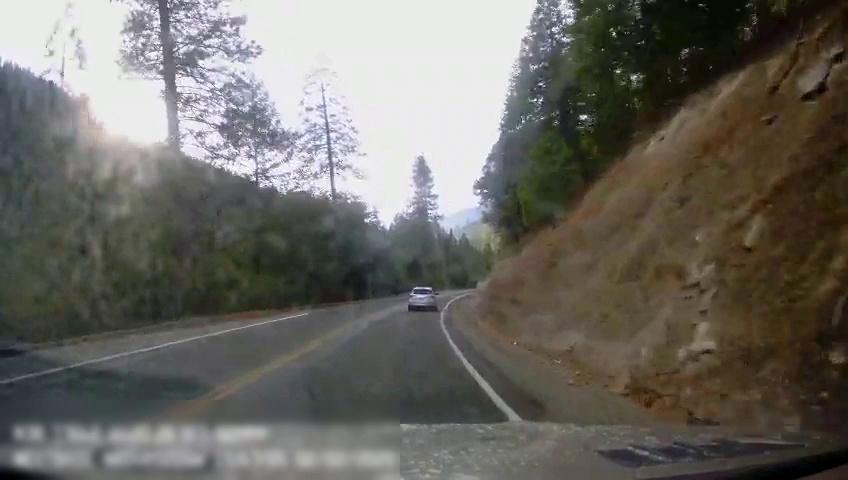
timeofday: Day
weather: Sunny
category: Drivable Space
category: Vehicles | Car
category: Lanes | Opposite Lane
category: Lanes | Current Lane
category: Lanes | Current Lane
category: Lanes | Current Lane